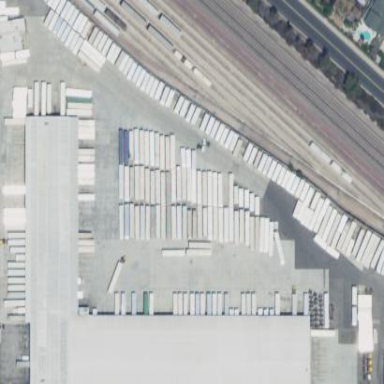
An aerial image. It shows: Warehouse.